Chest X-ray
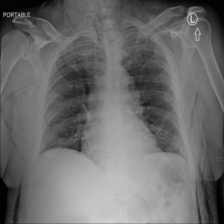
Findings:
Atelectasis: negative
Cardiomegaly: negative
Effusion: negative
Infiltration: negative
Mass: negative
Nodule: negative
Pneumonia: negative
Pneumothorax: negative
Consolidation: negative
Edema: negative
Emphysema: positive
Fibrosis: negative
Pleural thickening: negative
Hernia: negative